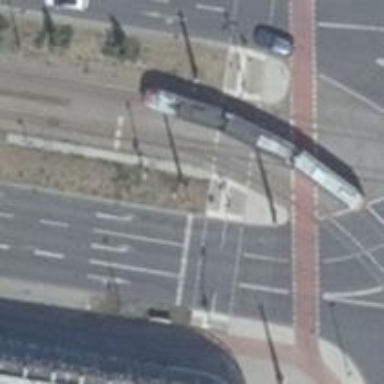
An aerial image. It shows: Railway crossing with traffic signals and lights.